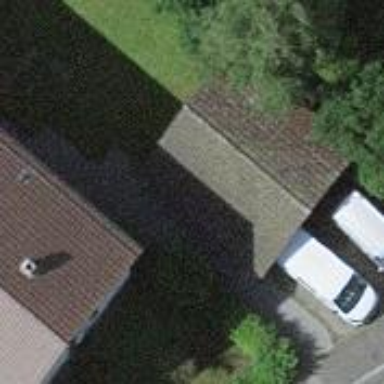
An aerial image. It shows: Group of garages.